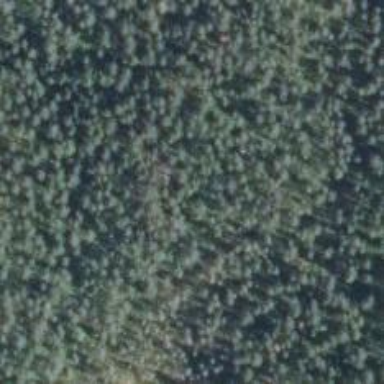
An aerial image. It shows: Needle-leaved woodland.